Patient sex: F
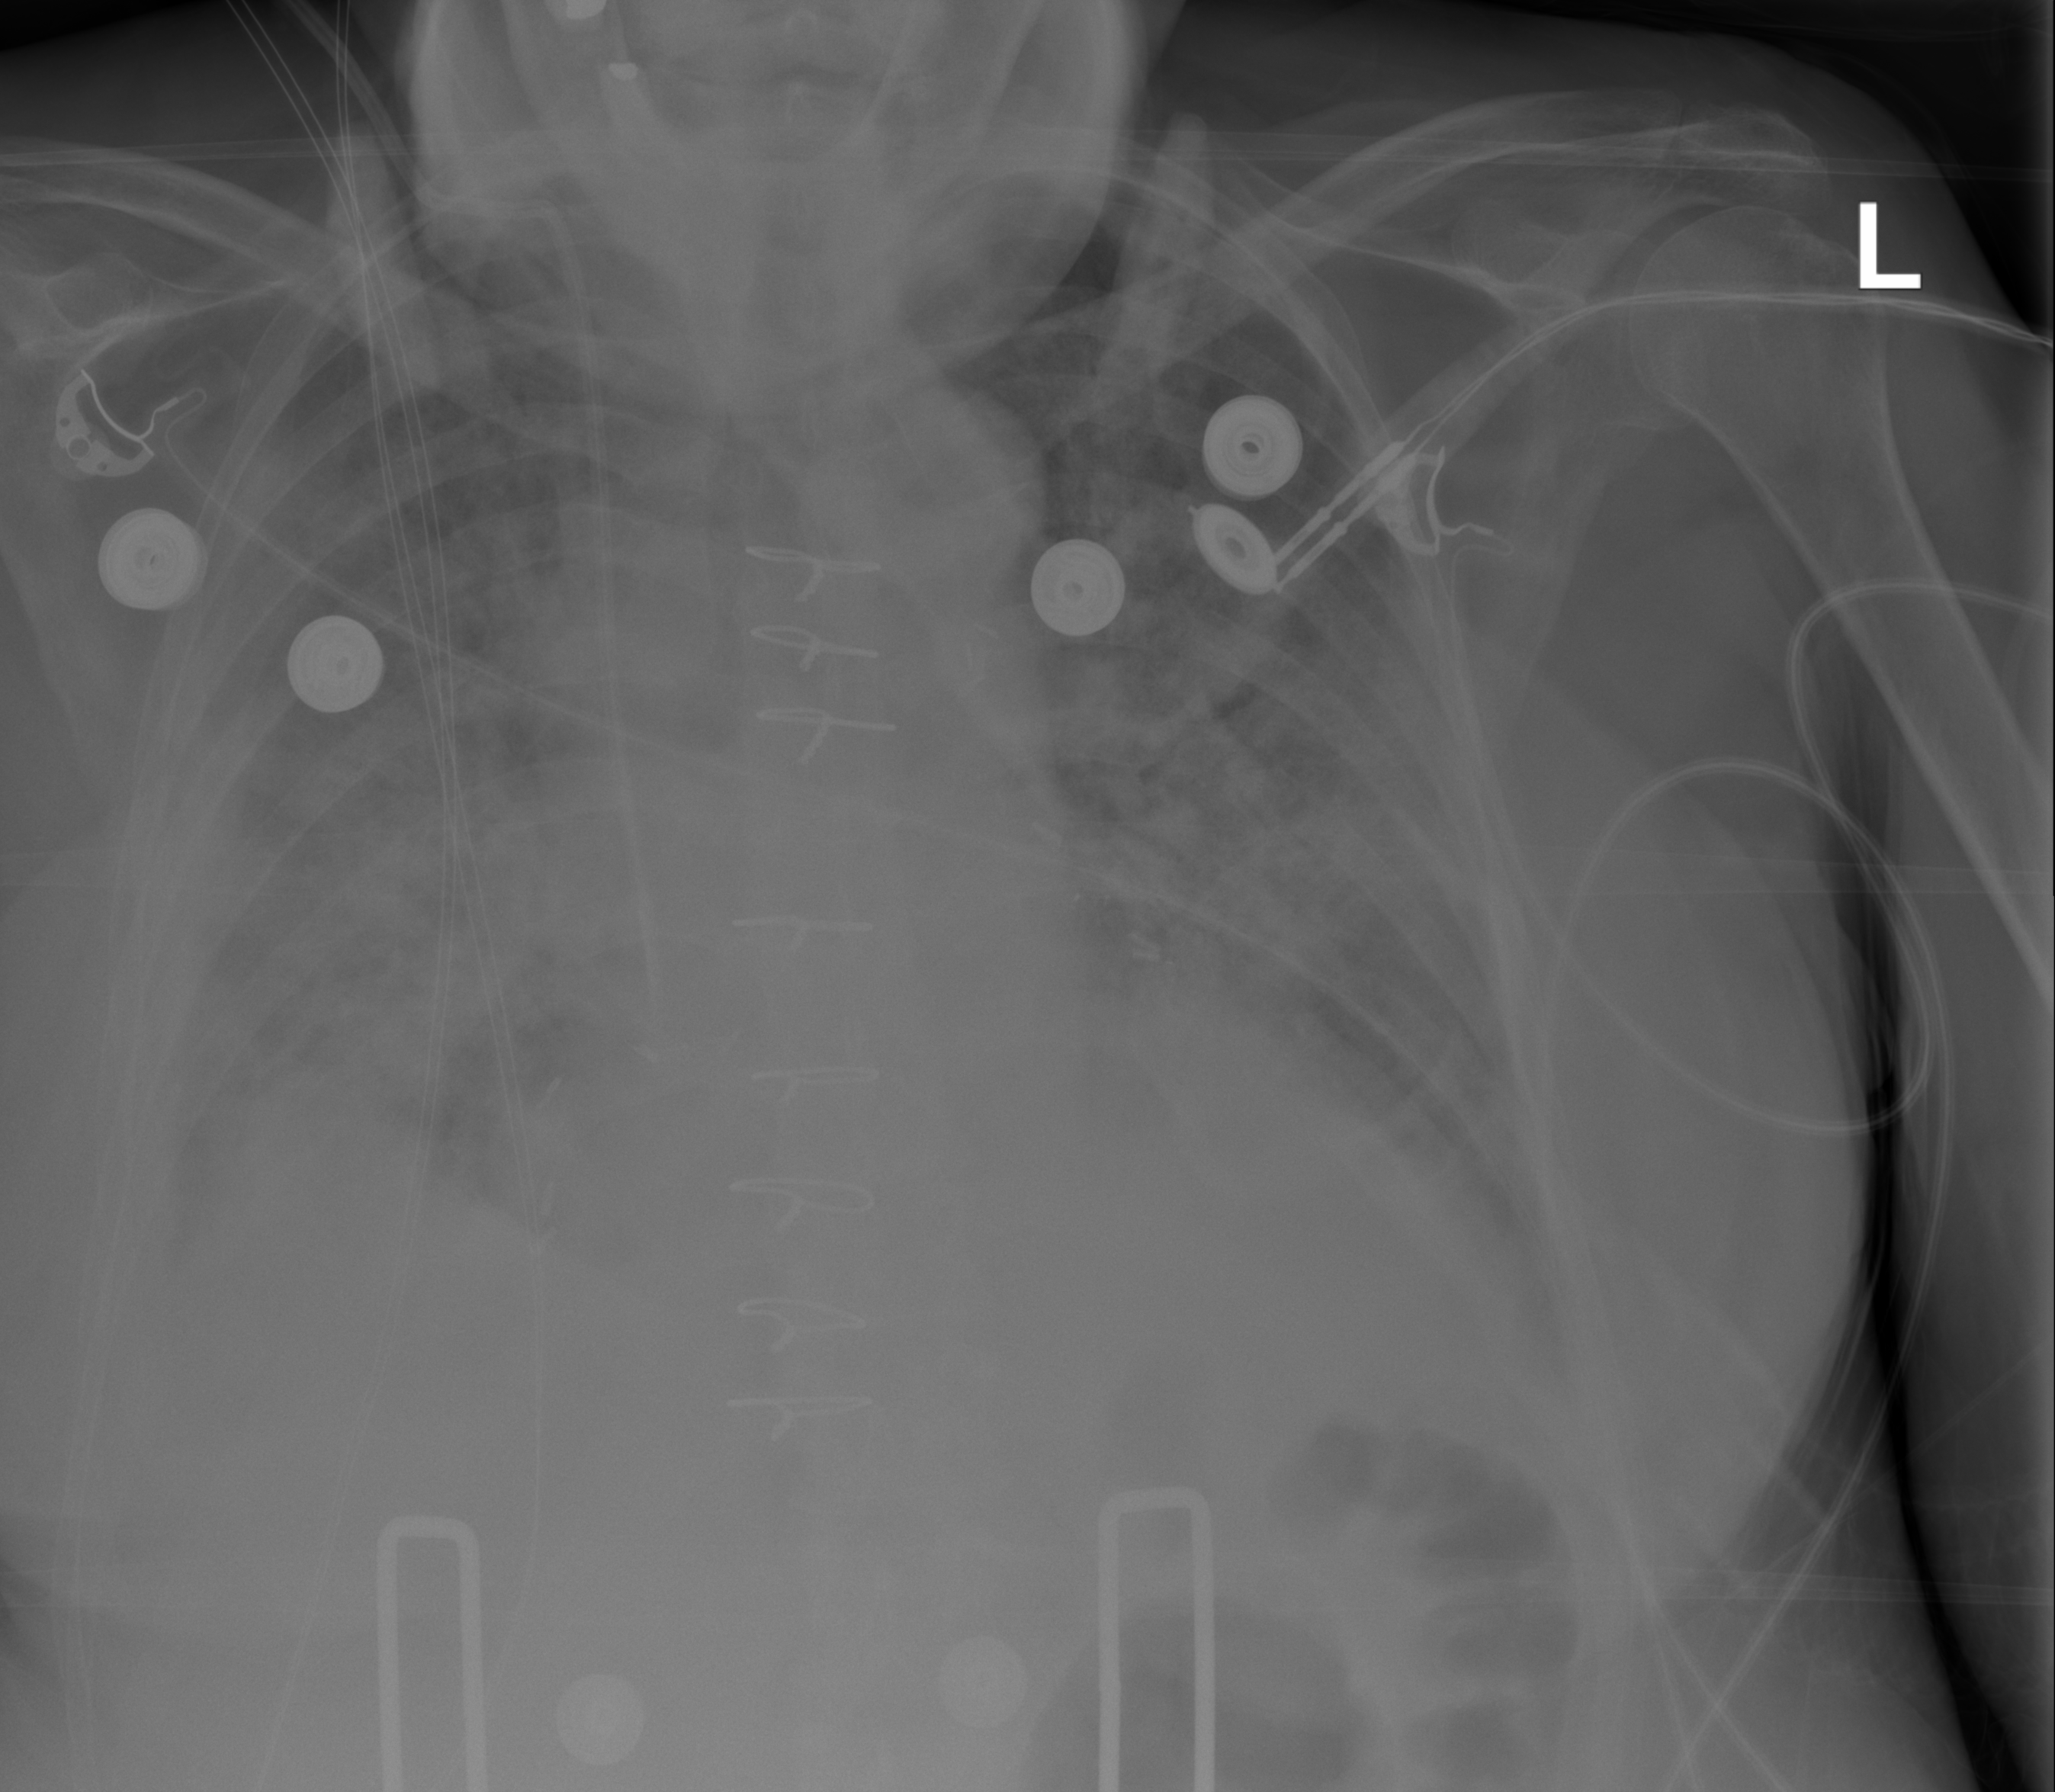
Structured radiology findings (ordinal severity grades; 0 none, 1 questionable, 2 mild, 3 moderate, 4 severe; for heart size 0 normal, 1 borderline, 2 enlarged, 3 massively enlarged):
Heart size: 2
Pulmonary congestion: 3
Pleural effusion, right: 2
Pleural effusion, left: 2
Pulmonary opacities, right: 3
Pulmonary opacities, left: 3
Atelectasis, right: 3
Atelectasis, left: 3